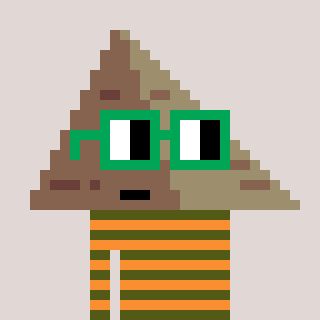
a pixel art character with square green glasses, a pyramid-shaped head and a orange-colored body on a warm background